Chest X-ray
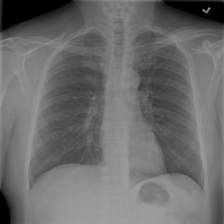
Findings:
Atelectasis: negative
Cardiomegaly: negative
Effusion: negative
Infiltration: negative
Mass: negative
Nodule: negative
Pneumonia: negative
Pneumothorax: negative
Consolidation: negative
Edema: negative
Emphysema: negative
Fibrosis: negative
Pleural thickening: negative
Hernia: negative